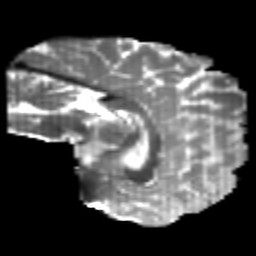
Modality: T2w
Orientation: sagittal
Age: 24
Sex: male
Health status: healthy
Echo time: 0.074 s